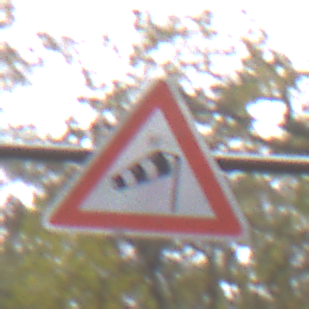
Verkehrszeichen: SeitenwindVonRechts
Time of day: MorningAfternoon
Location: Outdoor (Nature)
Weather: Overcast
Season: Autumn
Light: Natural